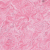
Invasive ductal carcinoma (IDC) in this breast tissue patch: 0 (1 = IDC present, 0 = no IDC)